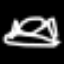
Label: frog